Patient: sex F, age 54
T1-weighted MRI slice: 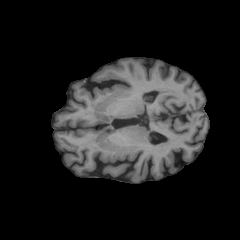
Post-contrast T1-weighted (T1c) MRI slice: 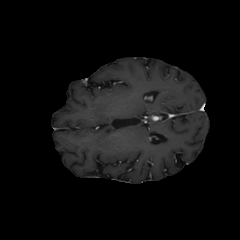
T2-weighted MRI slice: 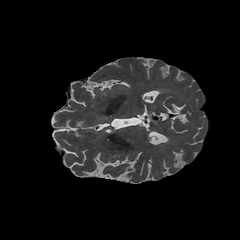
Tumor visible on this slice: no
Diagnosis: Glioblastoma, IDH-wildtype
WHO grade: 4